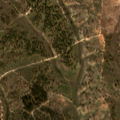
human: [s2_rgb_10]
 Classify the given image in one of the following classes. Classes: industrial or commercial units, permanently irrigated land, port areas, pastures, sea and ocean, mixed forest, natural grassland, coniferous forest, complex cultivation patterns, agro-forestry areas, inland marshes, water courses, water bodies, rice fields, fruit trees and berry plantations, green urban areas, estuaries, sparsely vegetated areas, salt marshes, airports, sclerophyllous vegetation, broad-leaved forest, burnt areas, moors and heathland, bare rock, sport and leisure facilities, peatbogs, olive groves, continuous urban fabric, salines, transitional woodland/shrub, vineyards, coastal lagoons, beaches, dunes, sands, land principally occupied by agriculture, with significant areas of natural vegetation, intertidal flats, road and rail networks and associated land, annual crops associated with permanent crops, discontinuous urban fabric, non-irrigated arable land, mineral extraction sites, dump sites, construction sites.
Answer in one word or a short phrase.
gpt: pastures, agro-forestry areas, transitional woodland/shrub